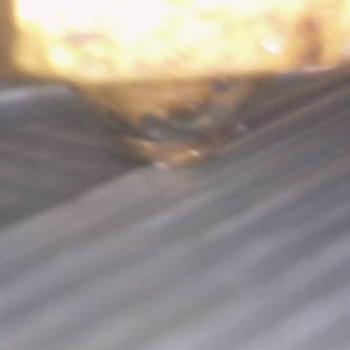
Flow rate: 168%